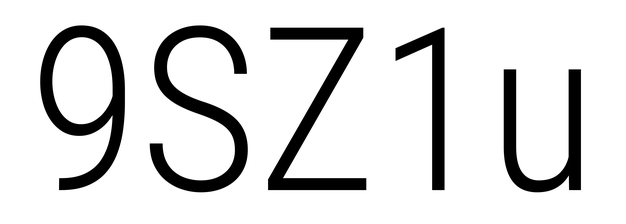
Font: Roboto_Condensed_Light